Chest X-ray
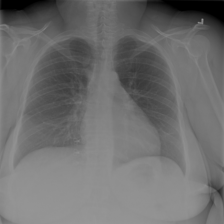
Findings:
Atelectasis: negative
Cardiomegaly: negative
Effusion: negative
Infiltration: negative
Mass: negative
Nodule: negative
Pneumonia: negative
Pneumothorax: negative
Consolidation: negative
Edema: negative
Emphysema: negative
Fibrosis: negative
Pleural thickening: negative
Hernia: negative